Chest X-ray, AP view. Patient: 52 years old, sex M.
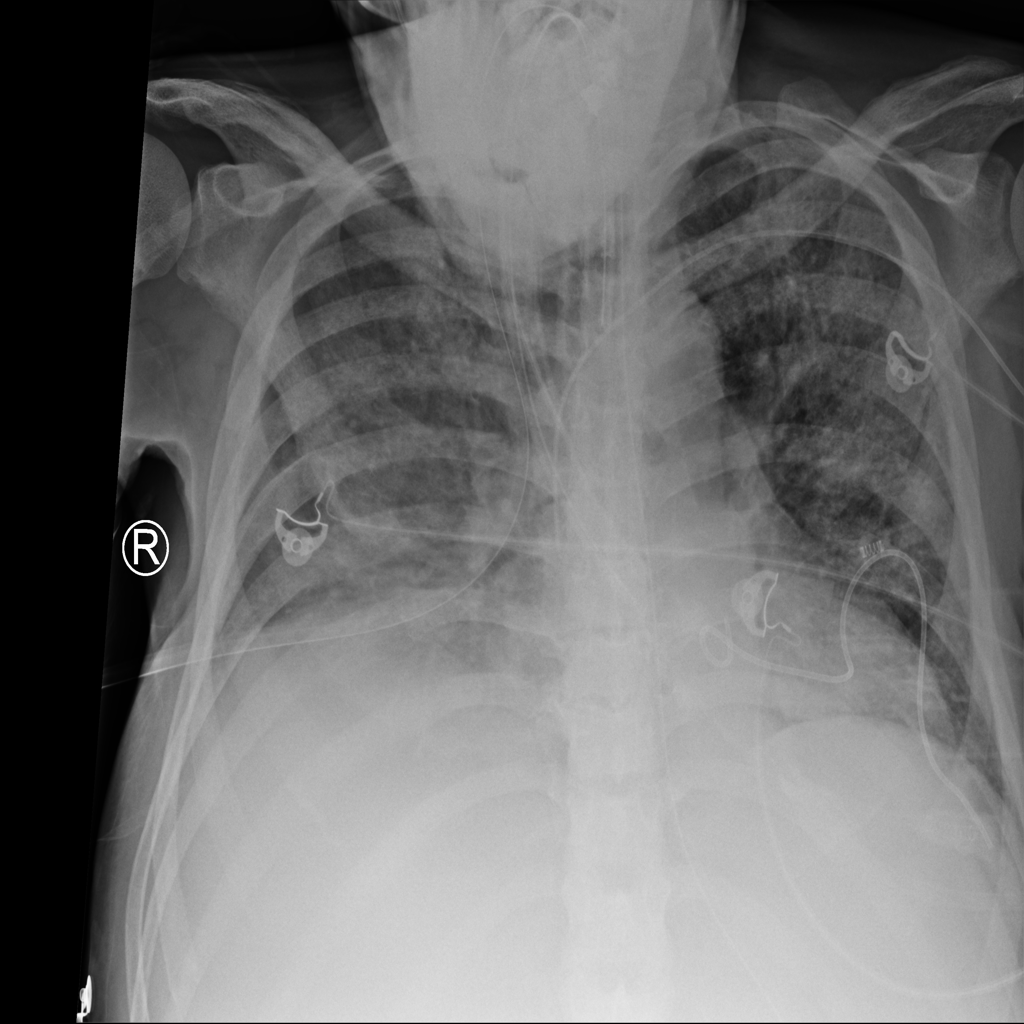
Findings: Effusion, Infiltration, Nodule